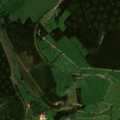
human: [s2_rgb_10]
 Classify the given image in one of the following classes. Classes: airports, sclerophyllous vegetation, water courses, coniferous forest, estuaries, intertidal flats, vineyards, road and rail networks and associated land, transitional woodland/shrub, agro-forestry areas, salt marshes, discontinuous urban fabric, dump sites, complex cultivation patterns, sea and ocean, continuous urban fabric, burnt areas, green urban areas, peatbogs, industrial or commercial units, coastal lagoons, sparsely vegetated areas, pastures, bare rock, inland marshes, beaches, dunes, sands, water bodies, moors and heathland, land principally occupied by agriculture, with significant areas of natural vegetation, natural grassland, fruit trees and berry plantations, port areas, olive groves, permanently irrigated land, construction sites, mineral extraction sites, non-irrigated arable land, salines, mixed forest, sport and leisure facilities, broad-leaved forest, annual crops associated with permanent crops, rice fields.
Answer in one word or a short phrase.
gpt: pastures, coniferous forest, mixed forest